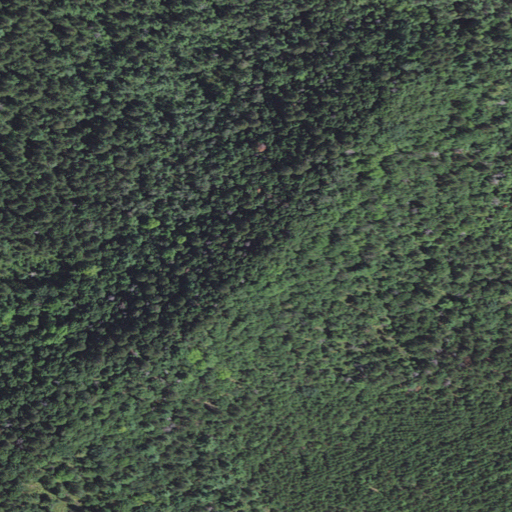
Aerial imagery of mountain in Wisconsin named Ball Bluff containing evergreen forest, deciduous forest, mixed forest, and cultivated crops